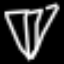
Label: diamond